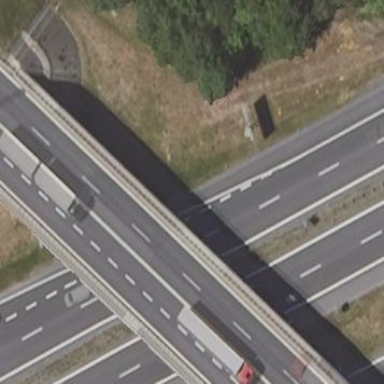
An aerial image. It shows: Guard rail as barrier.